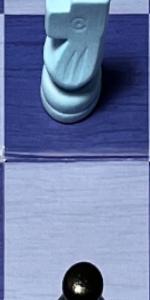
Label: Empty